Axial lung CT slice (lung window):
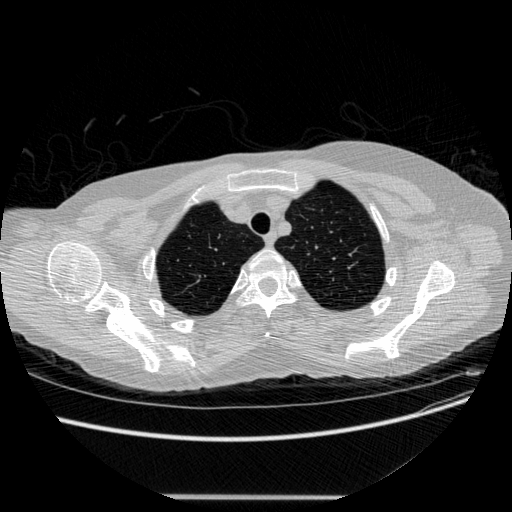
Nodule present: no